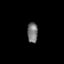
Tissue: skin
Cell type: Epithelial cells
Senescence score: 0.2661
Nuclear area (px): 212
Mean DAPI intensity: 116.476